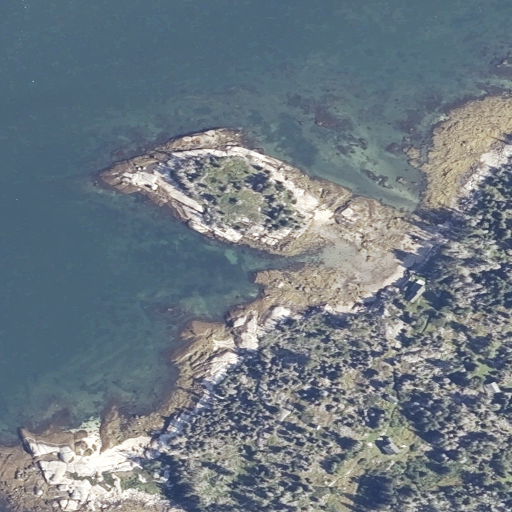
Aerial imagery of island in Maine named Mouse Island containing open water, barren land, evergreen forest, herbaceous wetlands, woody wetlands, mixed forest, low intensity development, medium intensity development, and open development